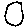
Label: circle